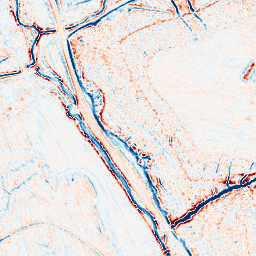
Category: edge_preserving
Decomposition family: bilateral
Decomposition parameters: d: 9
sigma_color: 150
sigma_space: 100
Upsampling method: quintic
Upsampling parameters: scale: 8
Upsampling scale: 8